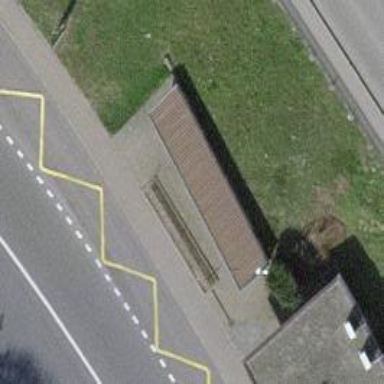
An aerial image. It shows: Bicycle parking facility.